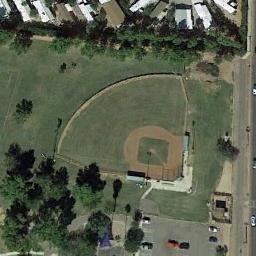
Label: baseball_diamond